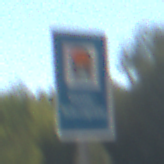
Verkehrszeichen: Wasserschutzgebiet
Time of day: Midday
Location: Outdoor (Nature)
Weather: Clear
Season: Summer
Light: Natural